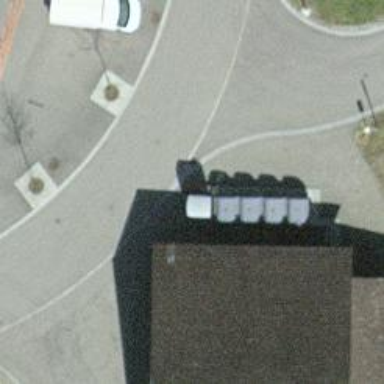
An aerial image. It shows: Recycling container in the area designated for recycling.